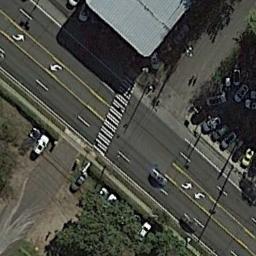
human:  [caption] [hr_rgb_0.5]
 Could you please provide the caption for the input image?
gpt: There are large green forests around the freeway and there are many cars on the freeway .

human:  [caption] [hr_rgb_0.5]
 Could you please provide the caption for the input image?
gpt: There are no cars on the motorway .

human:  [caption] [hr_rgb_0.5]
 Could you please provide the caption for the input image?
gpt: The freeway is next to the houses and some cars .

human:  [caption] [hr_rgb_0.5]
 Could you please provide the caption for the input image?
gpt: A straight freeway with two intersections goes through the block and some cars are parked on the side of the freeway .

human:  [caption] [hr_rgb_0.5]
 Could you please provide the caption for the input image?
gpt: The freeway on urban area with a gray building and a parking lot beside .